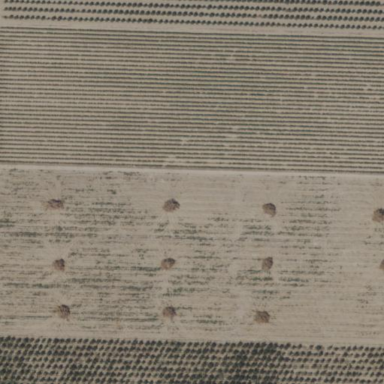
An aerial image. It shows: Vineyard.